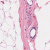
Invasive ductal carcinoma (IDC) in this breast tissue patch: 0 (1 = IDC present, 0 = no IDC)